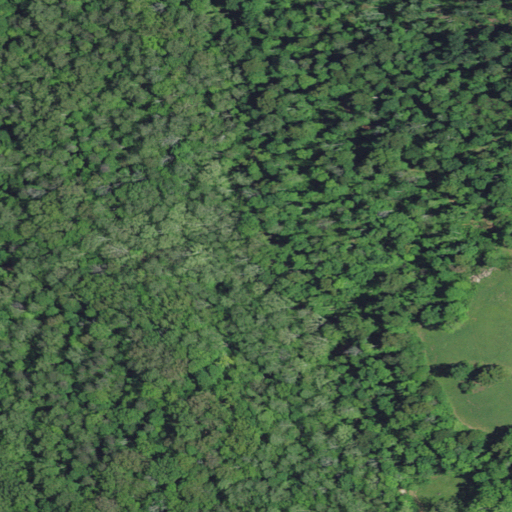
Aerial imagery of valley in Kentucky named Ashlock Hollow containing deciduous forest, mixed forest, and pasture